Interaction volume radius: 10 \u00c5
Interaction volume height: 30 \u00c5
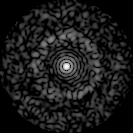
Disorder parameter: 0.8331